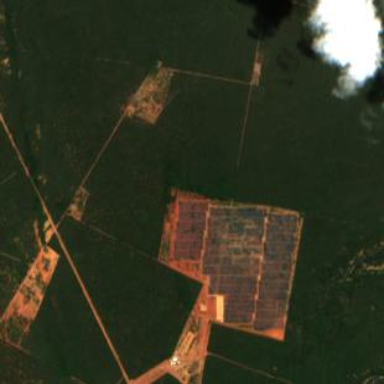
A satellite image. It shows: Solar power plant using photovoltaic technology.